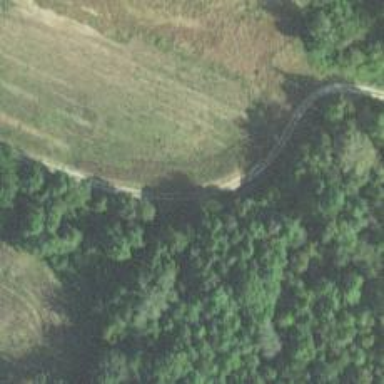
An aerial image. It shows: Simple road.